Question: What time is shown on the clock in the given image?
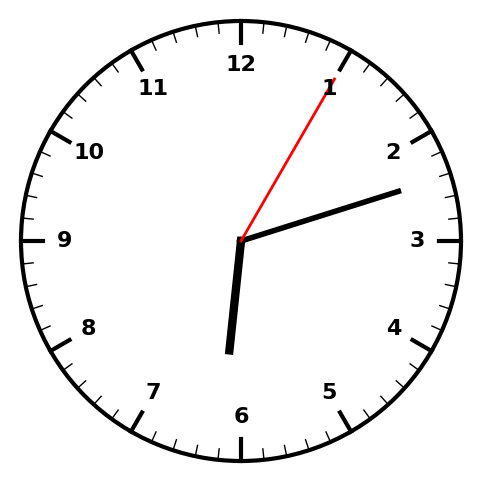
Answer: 06:12:05